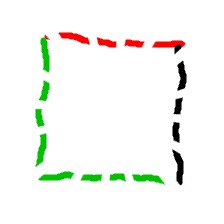
Shape: square